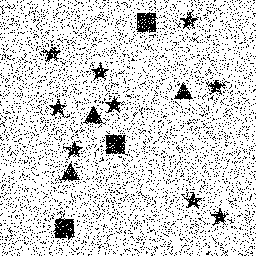
Squares: 3
Triangles: 3
Stars: 9
Total shapes: 15